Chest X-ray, PA view. Patient: 26 years old, sex F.
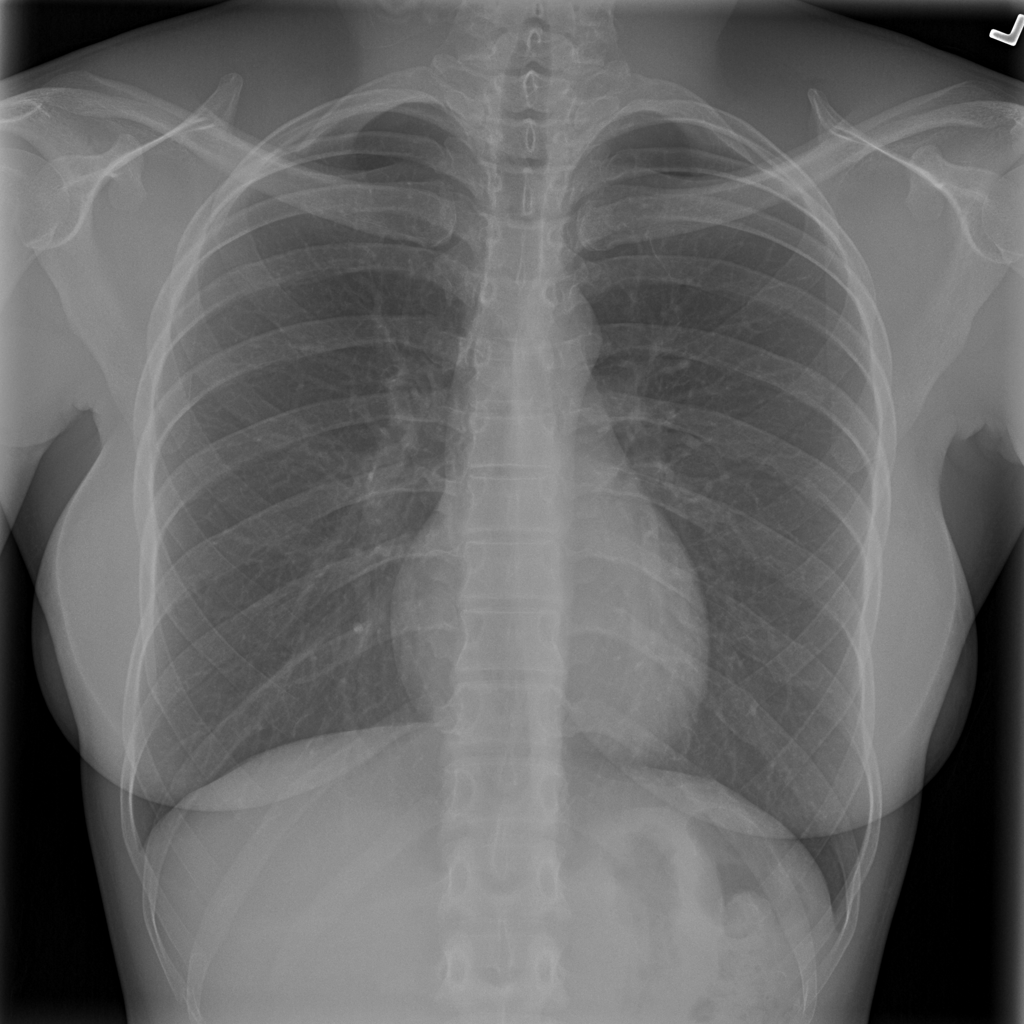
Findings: No Finding